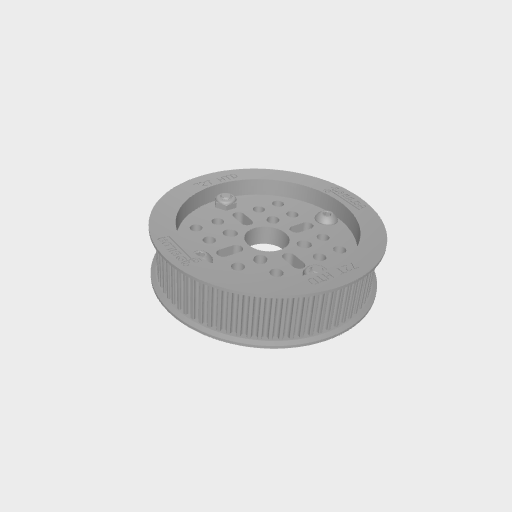
Part: Pulley3P14ID72T